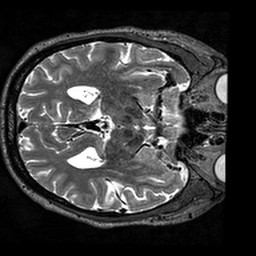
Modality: T2w
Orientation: axial
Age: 72
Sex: male
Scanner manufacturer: siemens
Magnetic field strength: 3 T
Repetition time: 3.2 s
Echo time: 0.567 s